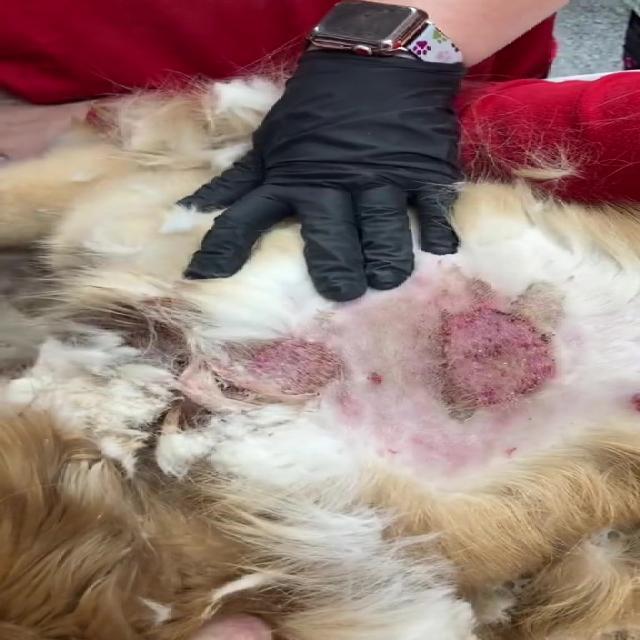
Canine dermatitis — inflammation of the skin presenting with erythema, pruritus, papules, and excoriation. May be allergic, contact, or atopic in origin.